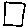
Label: square